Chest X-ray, PA view. Patient: 43 years old, sex M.
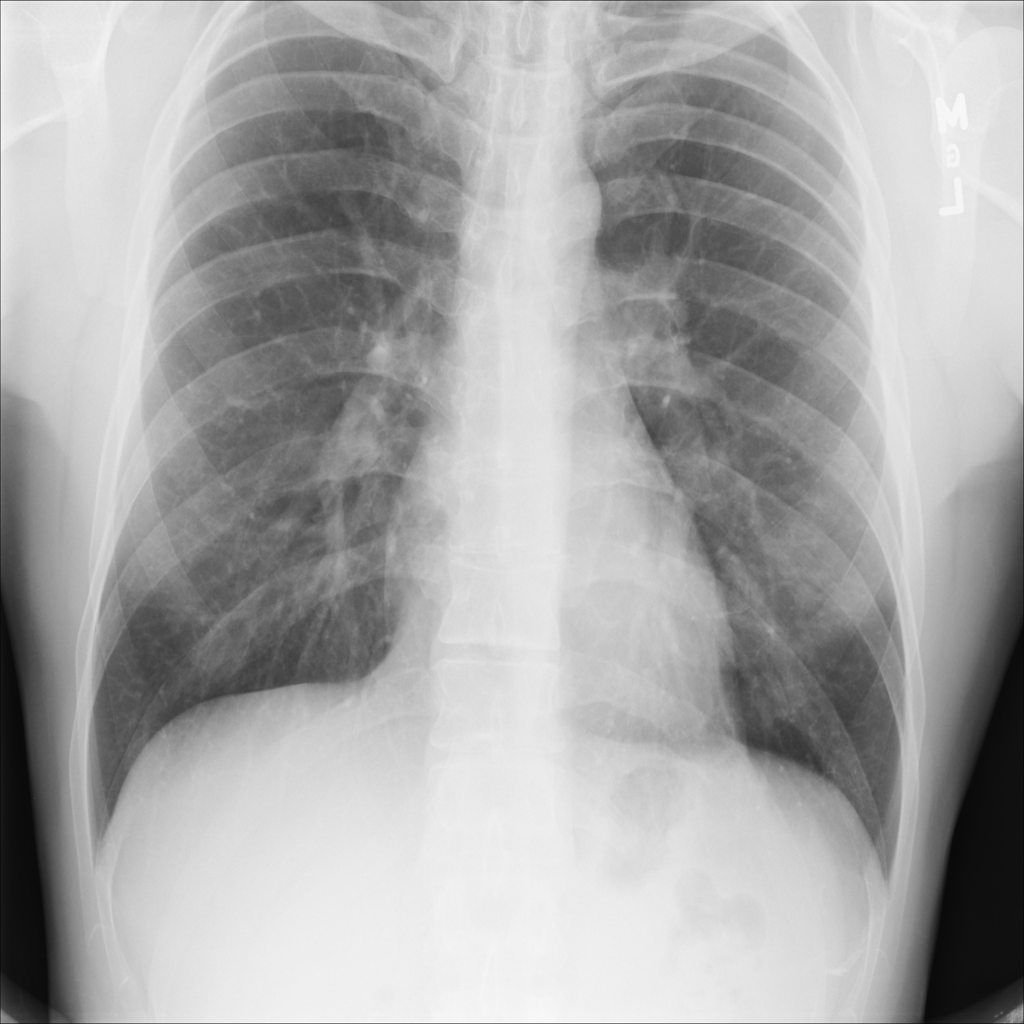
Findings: No Finding